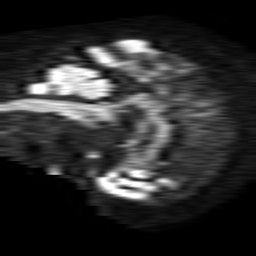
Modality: TRACE
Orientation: sagittal
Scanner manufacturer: philips
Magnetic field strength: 1.5 T
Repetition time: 4.6 s
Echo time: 0.08631 s